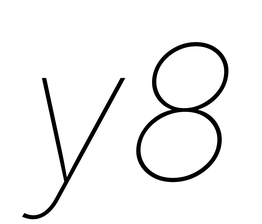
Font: Inter-Italic_Thin_Italic